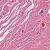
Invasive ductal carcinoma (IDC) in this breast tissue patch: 0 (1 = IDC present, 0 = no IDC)